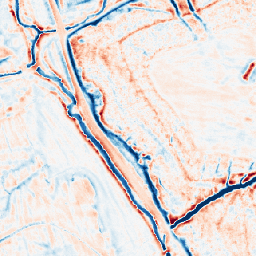
Category: edge_preserving
Decomposition family: bilateral
Decomposition parameters: d: 15
sigma_color: 25
sigma_space: 75
Upsampling method: area
Upsampling parameters: scale: 4
Upsampling scale: 4